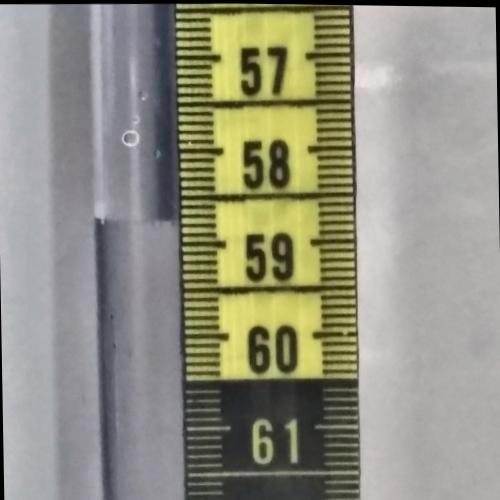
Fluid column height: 58.7 cm